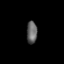
Tissue: lung
Cell type: T cells
Senescence score: 0.1972
Nuclear area (px): 229
Mean DAPI intensity: 100.118